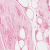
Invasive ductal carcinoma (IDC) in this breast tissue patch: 0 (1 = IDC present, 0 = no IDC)